Question: I am working on a project where I integrate Braintree. It works fine, but suddenly my Xcode started showing me an error of Missing 'Braintree.h';
Braintree manage by cocoa-pods. I tried updating pods, reinstalling Pods, reinstalling Braintree SDK, and updating the SDK, but all are useless.
Now my code is not compiling.
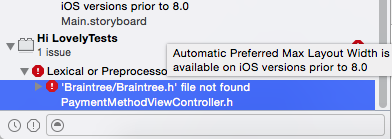
Answer: i Found they way to solve this Problem
What i did is just simply Delete the workspace file along with the Pods file and folder then re-install the framework via PODS.
because i think information regarding path of SDK's contain in workspace file and very time i delete pods but previous paths not updated may be this is xcode issue.